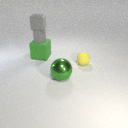
small yellow rubber sphere behind large green metal sphere